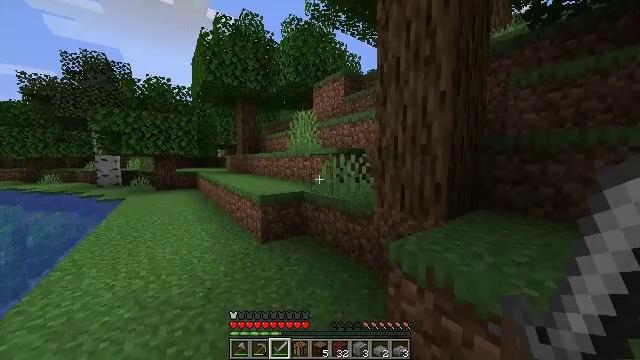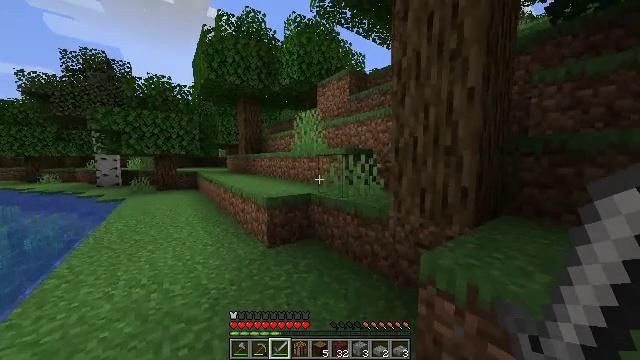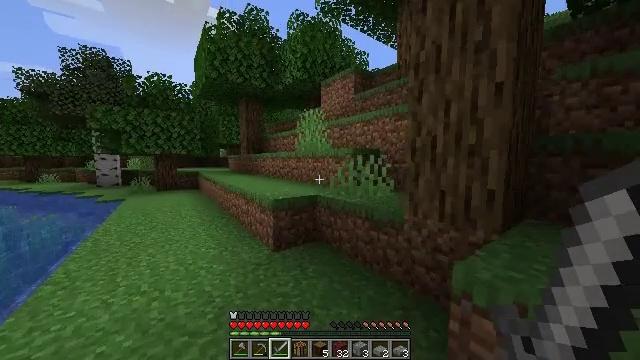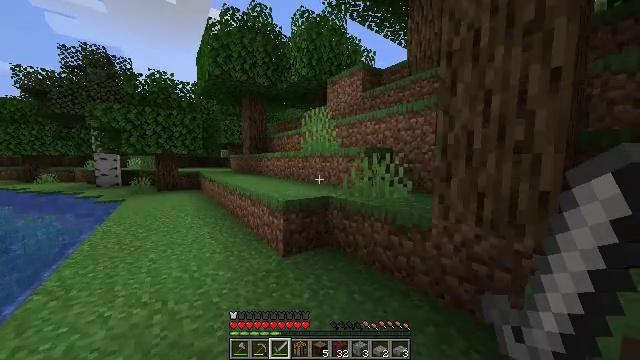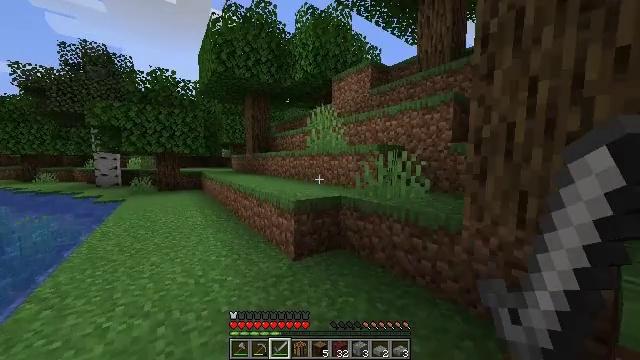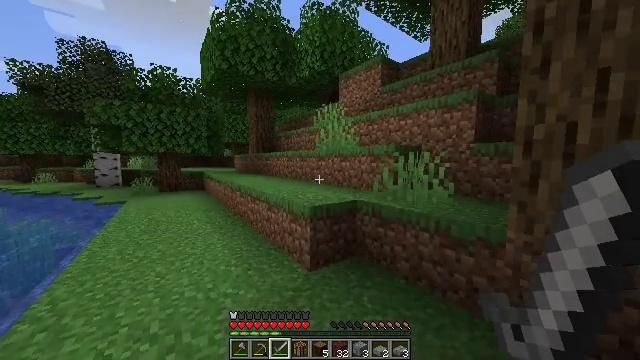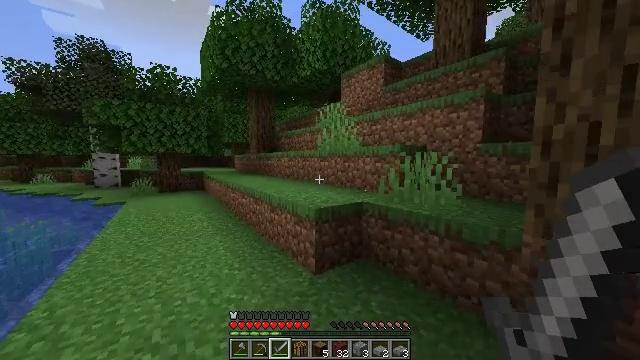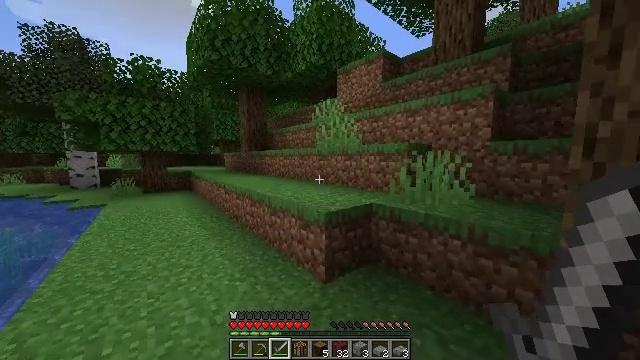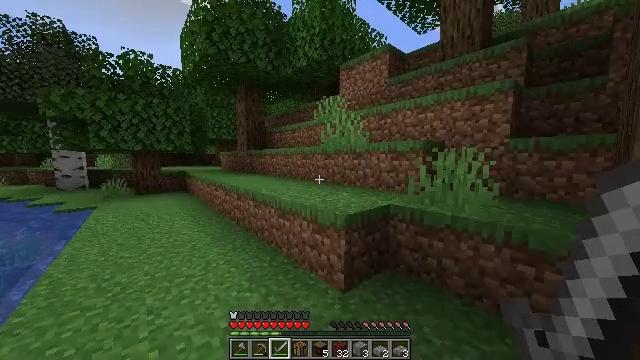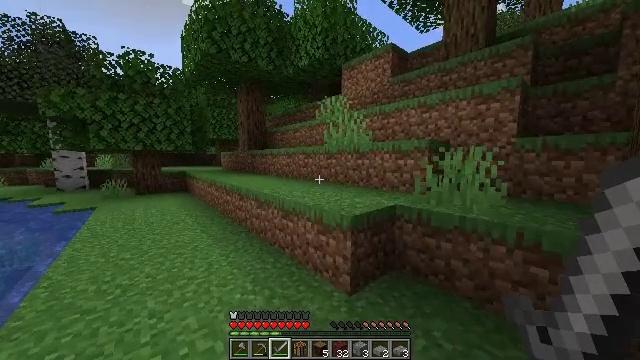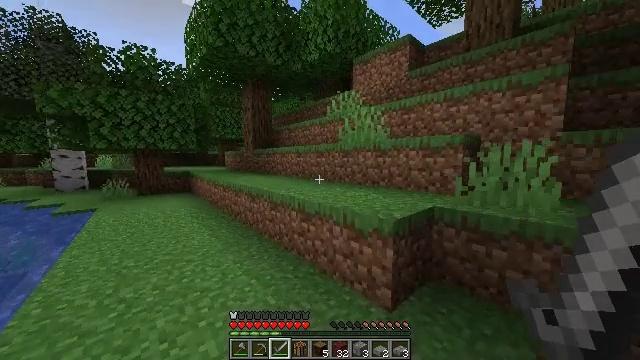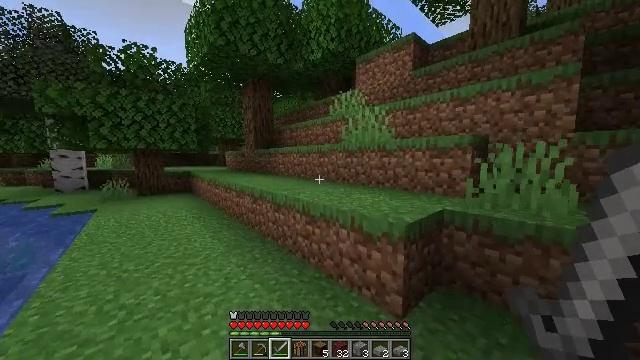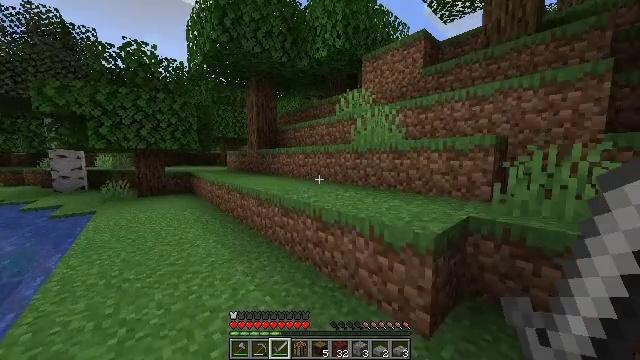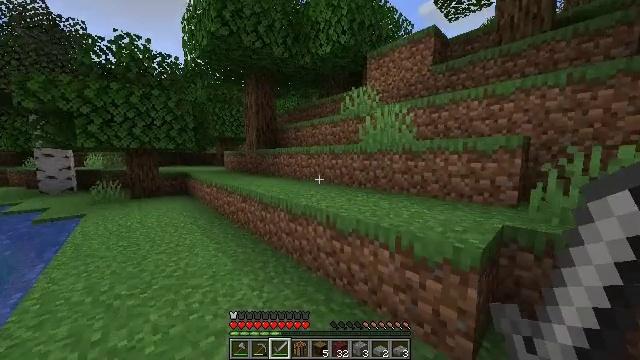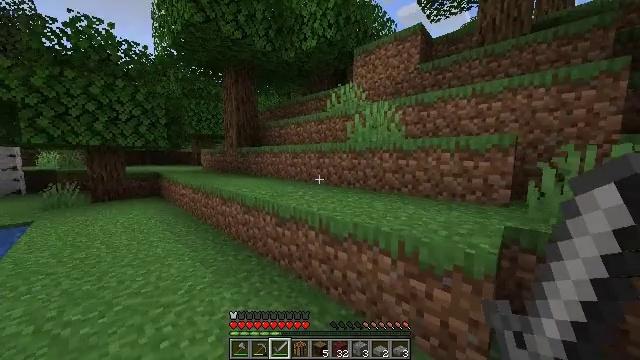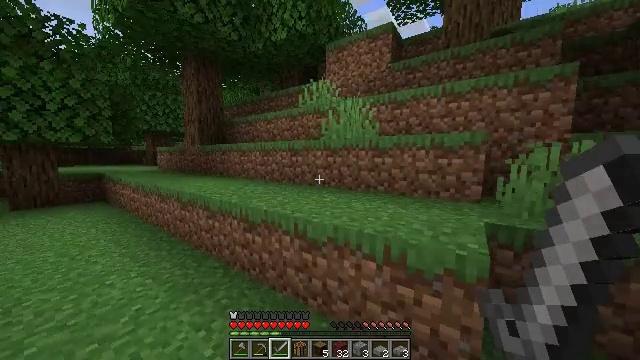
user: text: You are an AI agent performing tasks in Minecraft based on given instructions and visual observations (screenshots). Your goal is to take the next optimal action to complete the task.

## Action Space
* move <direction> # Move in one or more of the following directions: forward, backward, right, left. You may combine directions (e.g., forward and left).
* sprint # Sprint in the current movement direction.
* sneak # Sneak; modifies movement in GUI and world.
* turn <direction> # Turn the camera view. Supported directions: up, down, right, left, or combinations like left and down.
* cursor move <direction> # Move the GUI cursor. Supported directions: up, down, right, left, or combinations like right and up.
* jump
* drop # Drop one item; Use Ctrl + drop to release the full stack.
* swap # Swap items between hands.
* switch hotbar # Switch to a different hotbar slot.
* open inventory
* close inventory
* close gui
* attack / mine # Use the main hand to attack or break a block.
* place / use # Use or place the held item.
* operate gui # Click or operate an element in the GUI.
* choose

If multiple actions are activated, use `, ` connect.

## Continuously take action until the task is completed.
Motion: motion action
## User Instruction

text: Mine oak leaves.
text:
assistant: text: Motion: move forward and move left
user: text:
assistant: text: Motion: move forward and move left
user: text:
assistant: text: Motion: move forward and move left
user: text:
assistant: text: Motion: move forward and move left
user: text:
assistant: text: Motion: move forward and move left
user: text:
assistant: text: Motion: move forward and move left
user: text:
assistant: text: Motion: move forward and move left, turn right
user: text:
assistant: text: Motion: move forward and move left, turn right
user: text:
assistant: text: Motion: move forward and move left
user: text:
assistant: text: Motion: move forward and move left
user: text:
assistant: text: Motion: move forward and move left
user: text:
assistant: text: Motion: move forward and move left
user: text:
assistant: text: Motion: move forward and move left, turn right
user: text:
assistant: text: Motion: move forward, turn right
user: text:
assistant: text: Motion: move forward, turn right
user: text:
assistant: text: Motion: move forward, turn right
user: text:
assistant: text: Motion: move forward
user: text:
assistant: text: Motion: move forward
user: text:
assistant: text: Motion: move forward, turn right
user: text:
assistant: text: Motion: move forward, turn right, jump
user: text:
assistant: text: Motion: move forward, turn right, jump
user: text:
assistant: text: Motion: move forward, jump
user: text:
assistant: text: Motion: move forward, jump
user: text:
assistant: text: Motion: move forward
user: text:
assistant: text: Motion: move forward
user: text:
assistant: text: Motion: move forward
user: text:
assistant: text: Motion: move forward, turn right
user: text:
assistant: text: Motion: move forward, turn right
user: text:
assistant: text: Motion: move forward, turn right
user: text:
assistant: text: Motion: move forward, turn right